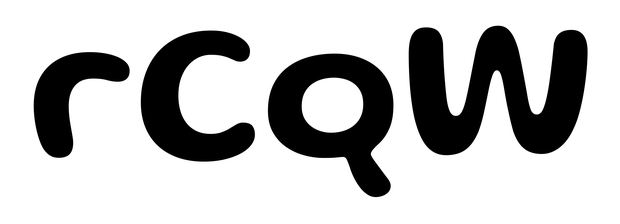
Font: Gluten_Medium